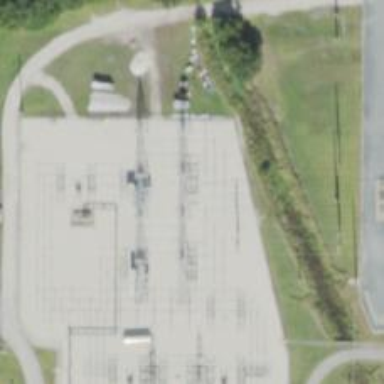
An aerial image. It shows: Switch for power supply.